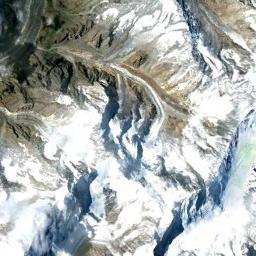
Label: snowberg